Aerial crown-view tile of a tropical tree (Barro Colorado Island, Panama), acquired 20240813:
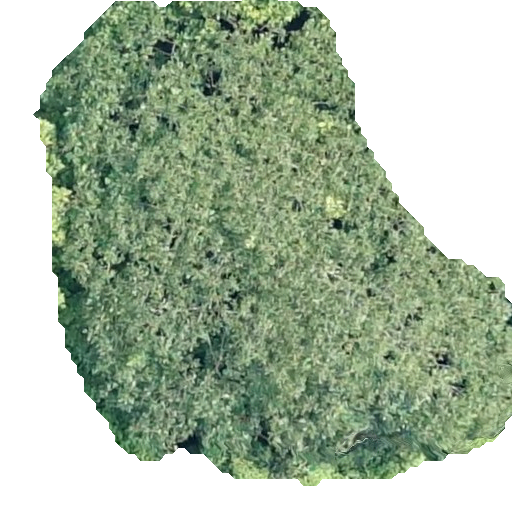
Species: Dipteryx oleifera
GBIF accepted scientific name: Dipteryx oleifera
Crown area: 253.628 m²